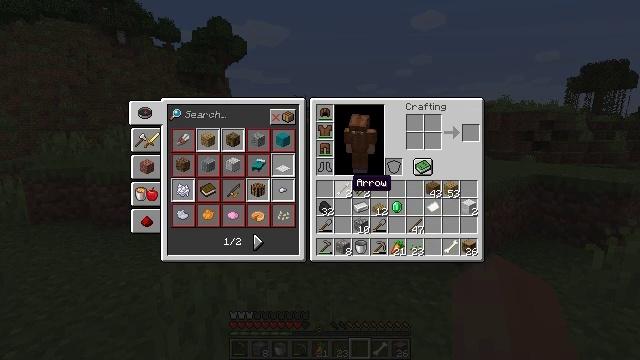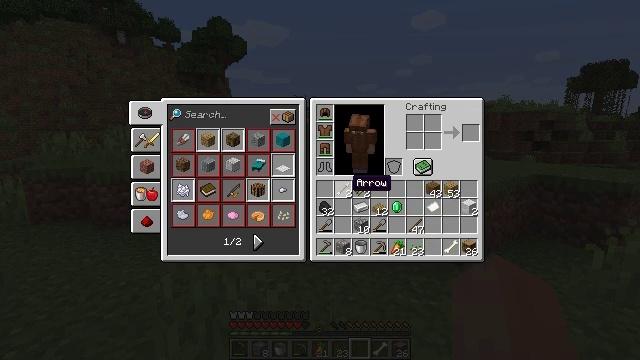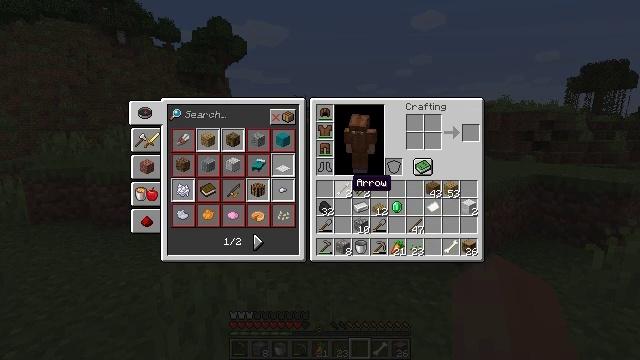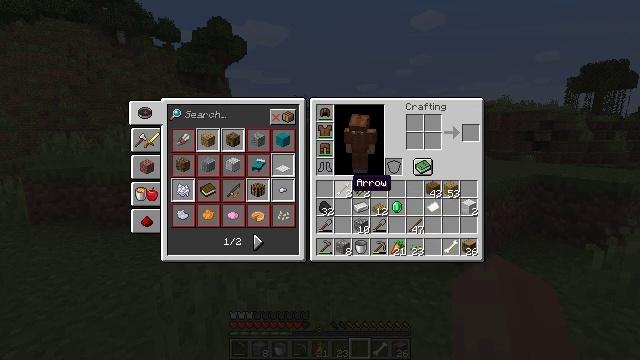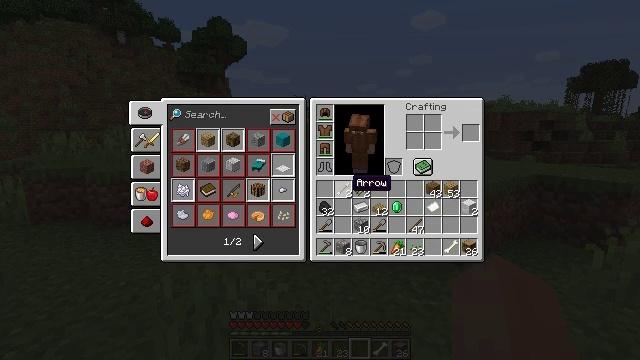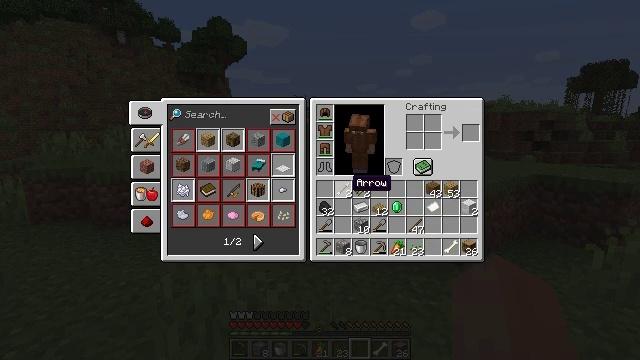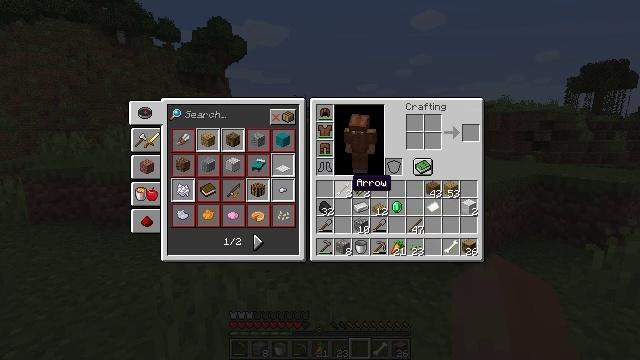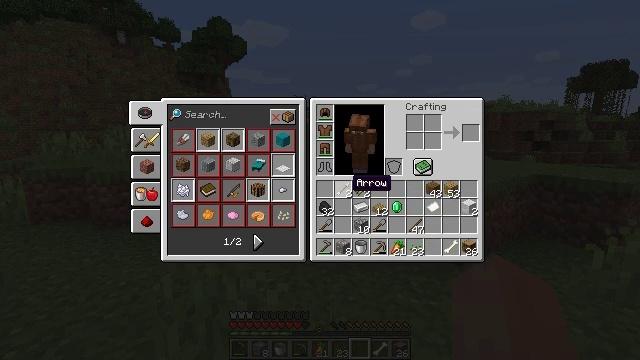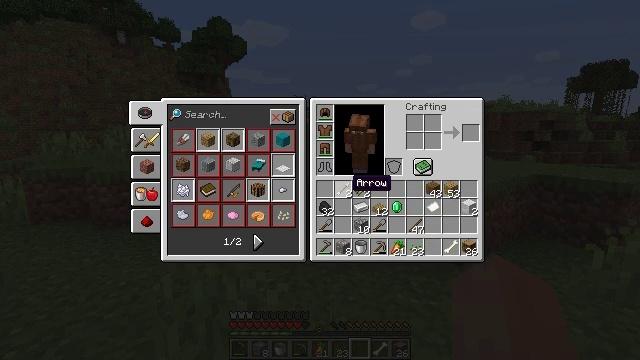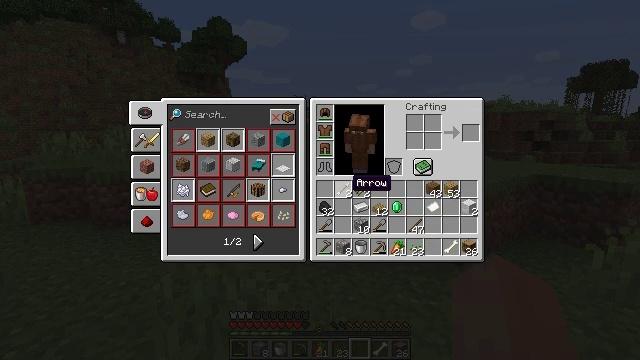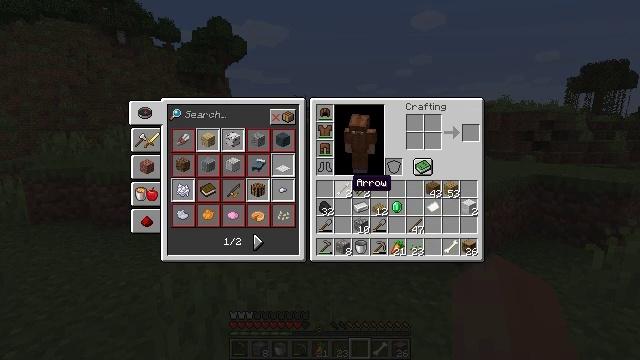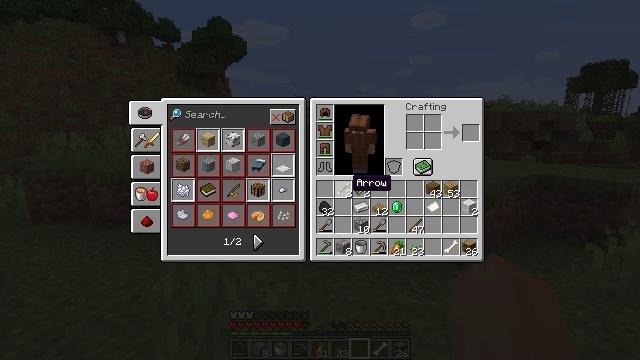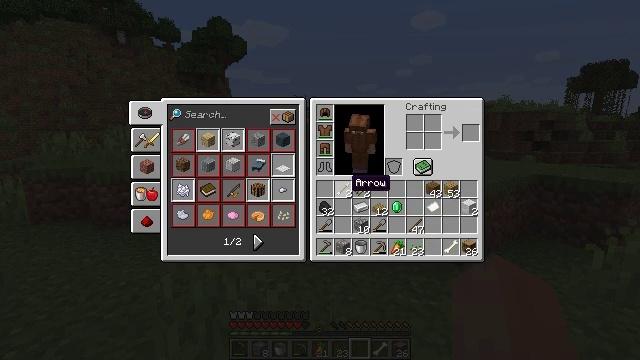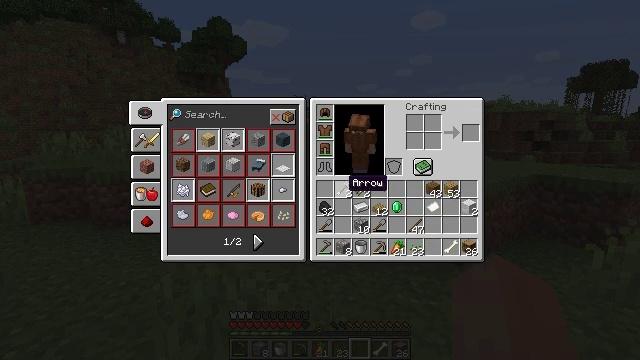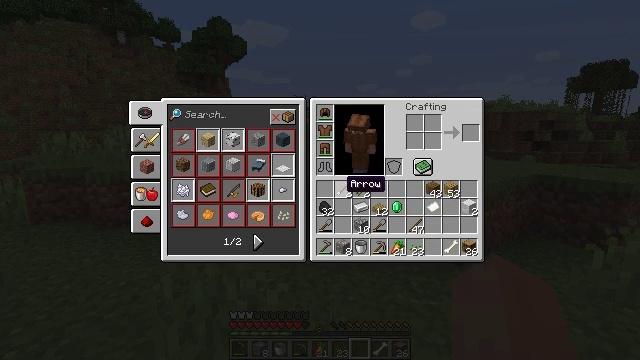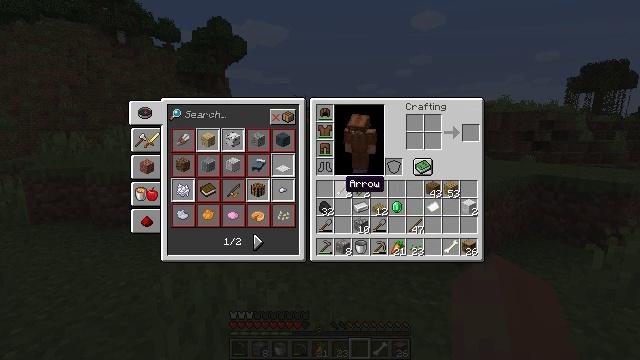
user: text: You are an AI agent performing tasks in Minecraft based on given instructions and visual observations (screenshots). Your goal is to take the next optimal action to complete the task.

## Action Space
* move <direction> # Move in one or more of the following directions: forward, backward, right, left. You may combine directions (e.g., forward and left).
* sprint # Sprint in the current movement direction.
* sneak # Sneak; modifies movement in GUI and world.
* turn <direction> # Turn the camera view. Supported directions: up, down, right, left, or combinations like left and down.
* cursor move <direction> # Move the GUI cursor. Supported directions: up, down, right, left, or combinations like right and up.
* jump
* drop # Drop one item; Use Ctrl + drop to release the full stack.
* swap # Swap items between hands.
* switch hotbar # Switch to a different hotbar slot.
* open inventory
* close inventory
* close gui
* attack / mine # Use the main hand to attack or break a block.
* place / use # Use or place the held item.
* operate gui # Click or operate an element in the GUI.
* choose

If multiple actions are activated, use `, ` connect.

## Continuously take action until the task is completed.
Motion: motion action
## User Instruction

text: Break the bookshelf for books.
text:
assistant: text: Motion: no_op
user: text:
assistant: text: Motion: no_op
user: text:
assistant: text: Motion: no_op
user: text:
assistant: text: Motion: move forward
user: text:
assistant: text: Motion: move forward
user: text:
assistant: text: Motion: move forward
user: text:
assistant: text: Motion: move forward
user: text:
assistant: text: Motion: no_op
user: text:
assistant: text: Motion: no_op
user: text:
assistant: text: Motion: no_op
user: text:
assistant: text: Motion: no_op
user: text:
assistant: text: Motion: no_op
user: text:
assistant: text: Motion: no_op
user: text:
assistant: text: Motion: no_op
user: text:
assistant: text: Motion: no_op
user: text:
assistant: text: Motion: close inventory
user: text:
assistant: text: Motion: close inventory
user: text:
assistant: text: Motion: close inventory
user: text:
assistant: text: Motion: no_op
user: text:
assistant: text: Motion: turn left
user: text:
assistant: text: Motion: turn left
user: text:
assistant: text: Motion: turn left
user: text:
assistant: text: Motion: turn left and up
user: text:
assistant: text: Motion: turn left and up
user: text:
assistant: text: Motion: move forward, turn left and up
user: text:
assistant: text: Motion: move forward
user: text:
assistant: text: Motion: move forward
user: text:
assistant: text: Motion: move forward
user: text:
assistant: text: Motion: move forward
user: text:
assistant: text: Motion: move forward